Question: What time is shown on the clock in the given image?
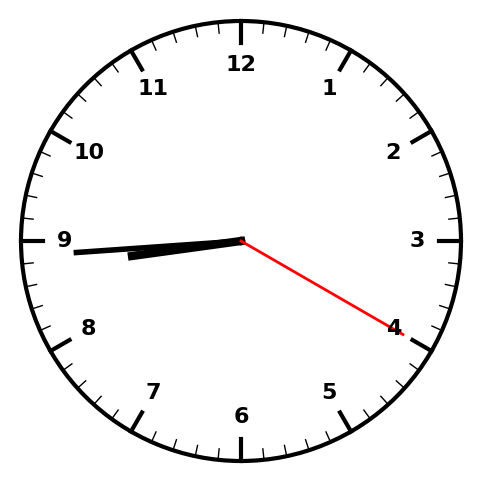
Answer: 08:44:20